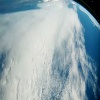
Label: cloud